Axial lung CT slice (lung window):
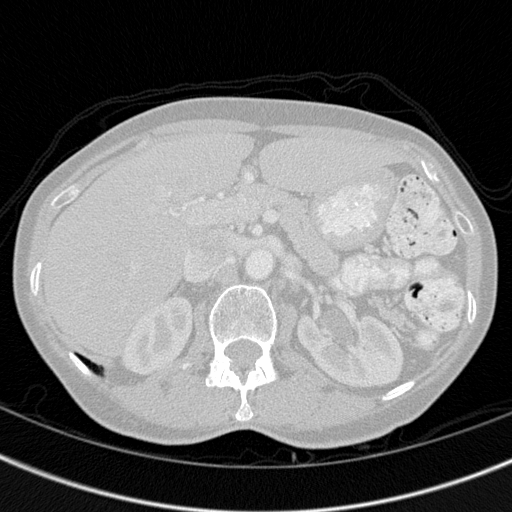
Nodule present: no